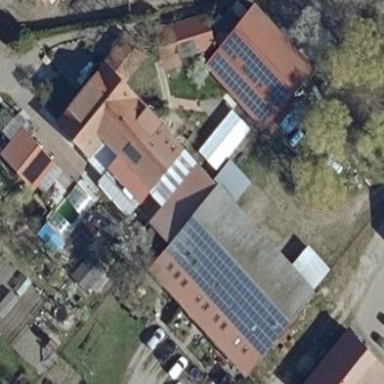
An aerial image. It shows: Building equipped with small solar photovoltaic panel for electricity generation.